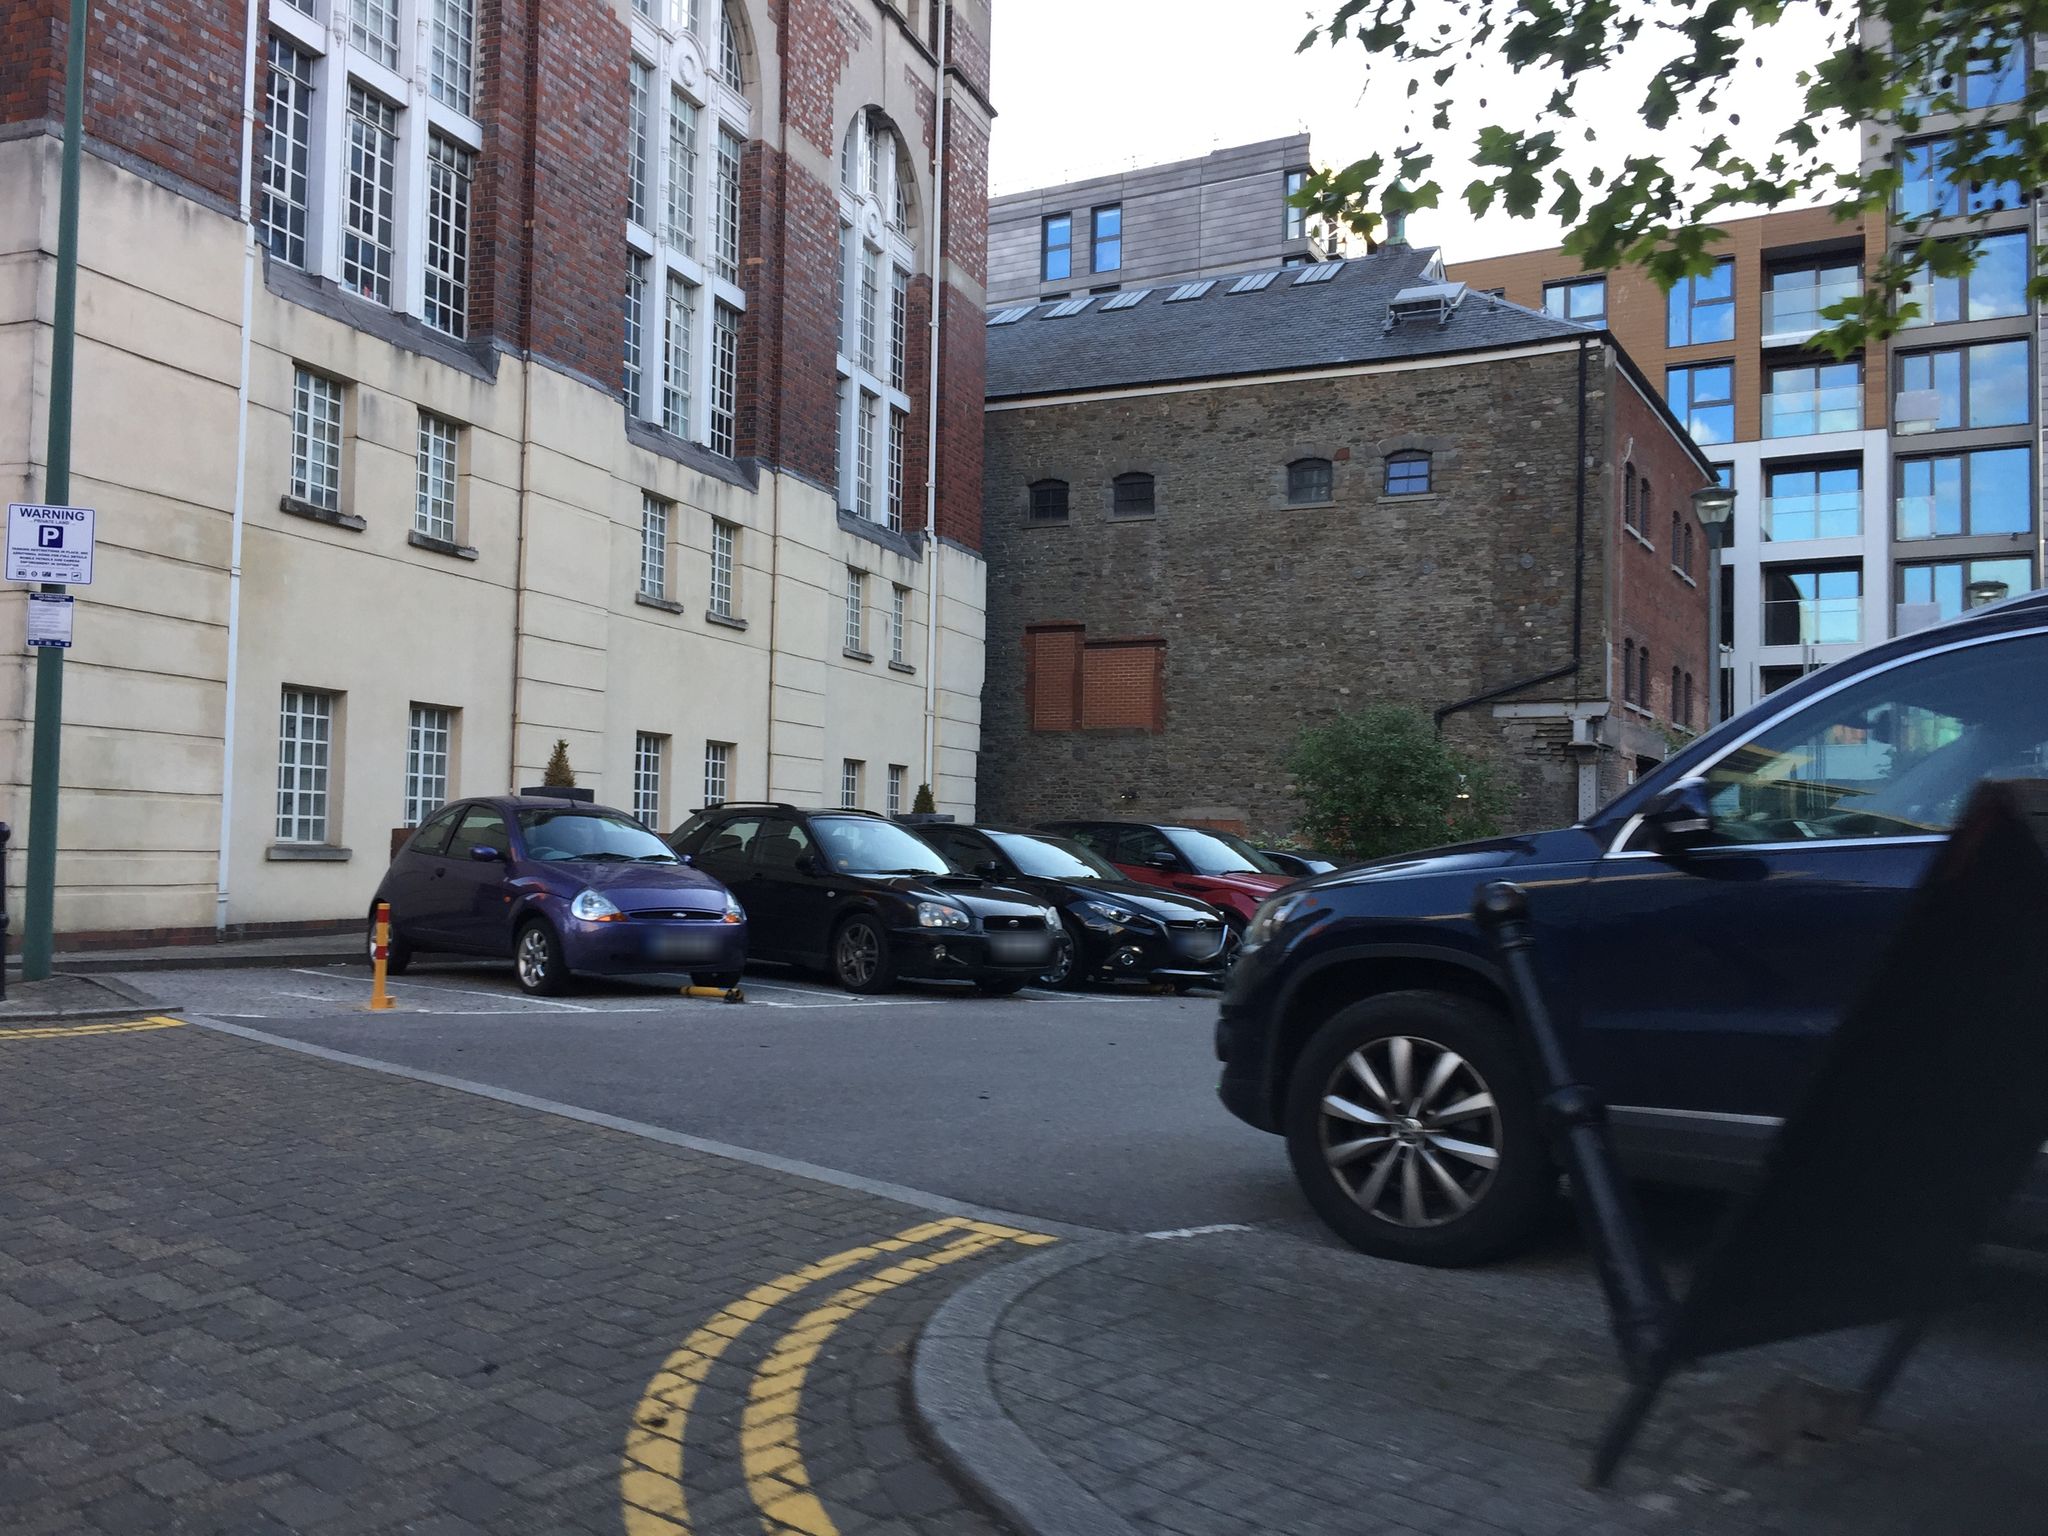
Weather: clear
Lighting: day
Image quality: good
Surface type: walking surface
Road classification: footway, unclassified
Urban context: urban centre
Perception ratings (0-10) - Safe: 1.76, Lively: 8.87, Beautiful: 7.44, Boring: 6.97, Depressing: 0.56, Wealthy: 9.48